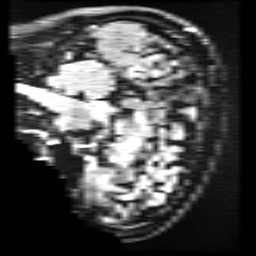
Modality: FLAIR
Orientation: sagittal
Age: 39
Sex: male
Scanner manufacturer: ge
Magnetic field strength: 3 T
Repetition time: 11 s
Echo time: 0.1497 s